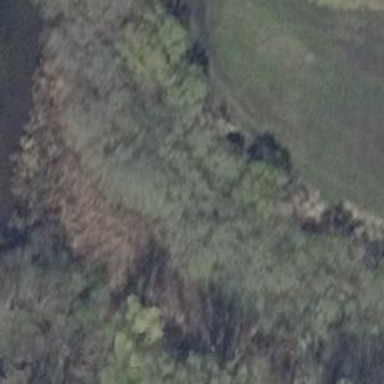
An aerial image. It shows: Wetland area dominated by reedbeds.